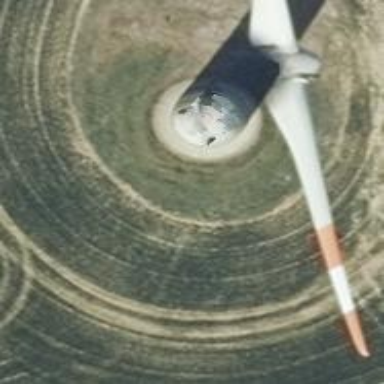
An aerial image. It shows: Wind generator using wind turbines of horizontal axis.